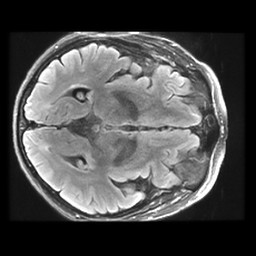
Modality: FLAIR
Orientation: axial
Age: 77
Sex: female
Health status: healthy
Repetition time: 12 s
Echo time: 0.09782 s